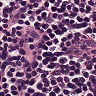
Metastatic tissue present: no